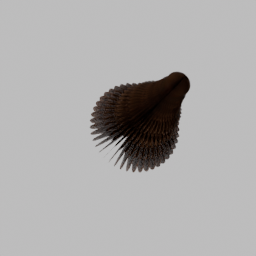
Label: decoration